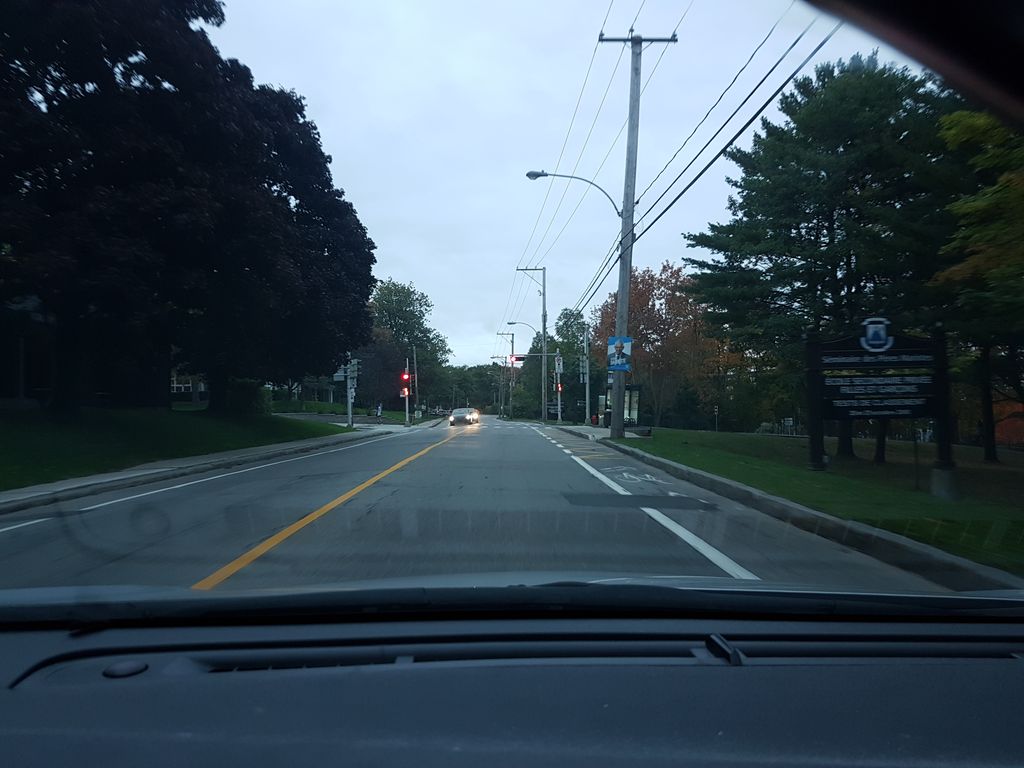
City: quebec_city